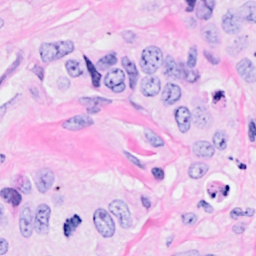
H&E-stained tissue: Breast